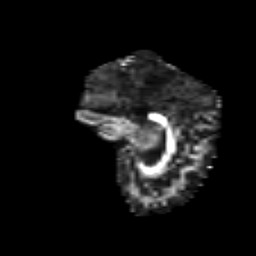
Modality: FA
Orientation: sagittal
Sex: female
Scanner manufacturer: siemens
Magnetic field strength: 3 T
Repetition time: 5 s
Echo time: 0.071 s